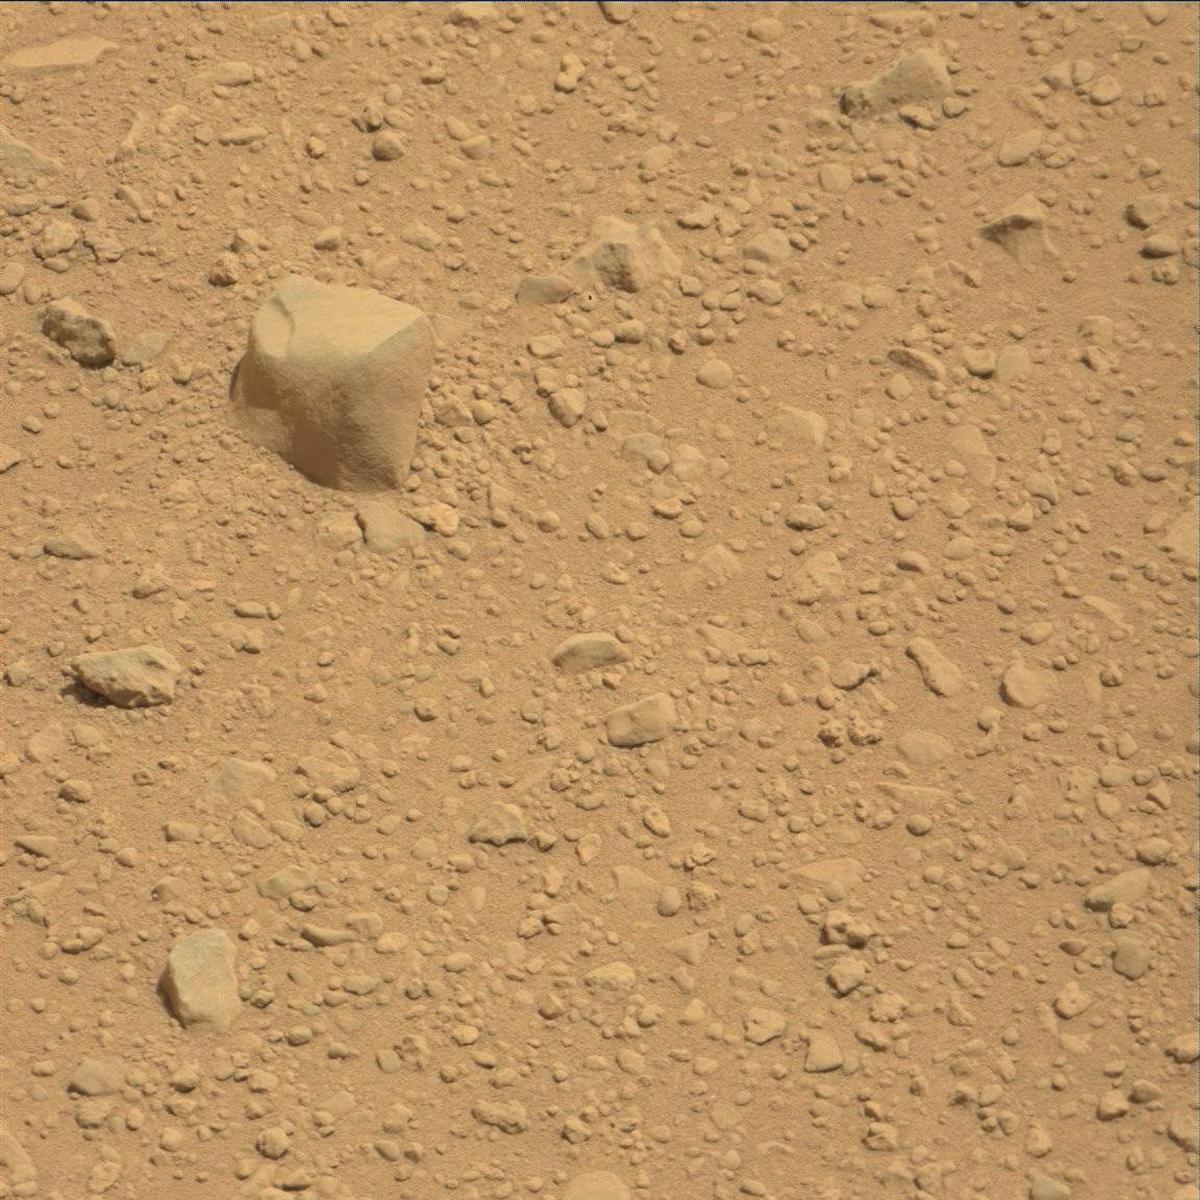
Terrain classes present: Bedrock, Rock, Sand / Soil